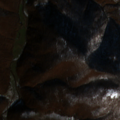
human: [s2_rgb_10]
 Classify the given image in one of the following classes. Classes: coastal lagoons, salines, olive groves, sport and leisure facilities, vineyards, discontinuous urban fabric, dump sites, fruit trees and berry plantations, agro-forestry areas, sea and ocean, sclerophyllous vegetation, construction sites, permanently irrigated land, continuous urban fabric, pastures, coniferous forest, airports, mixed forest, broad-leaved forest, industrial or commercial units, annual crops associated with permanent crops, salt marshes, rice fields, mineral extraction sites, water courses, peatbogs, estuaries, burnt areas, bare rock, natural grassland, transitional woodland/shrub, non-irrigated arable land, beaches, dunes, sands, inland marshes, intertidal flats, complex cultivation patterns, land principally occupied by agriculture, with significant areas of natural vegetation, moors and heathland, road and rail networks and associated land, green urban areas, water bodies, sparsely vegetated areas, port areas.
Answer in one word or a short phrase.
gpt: broad-leaved forest, transitional woodland/shrub